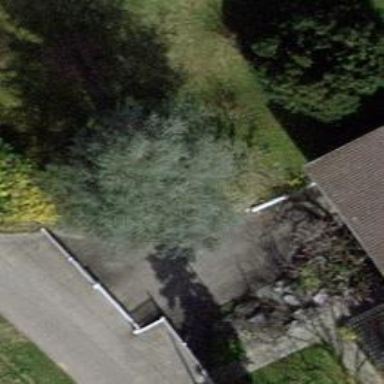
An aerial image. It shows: Evergreen needle-leaved tree.